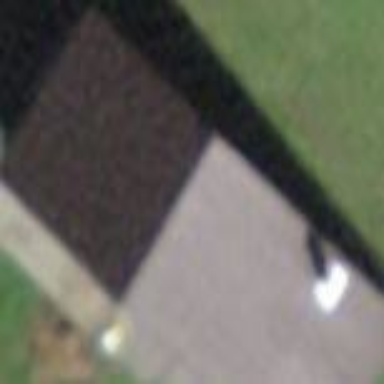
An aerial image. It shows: Cabin.